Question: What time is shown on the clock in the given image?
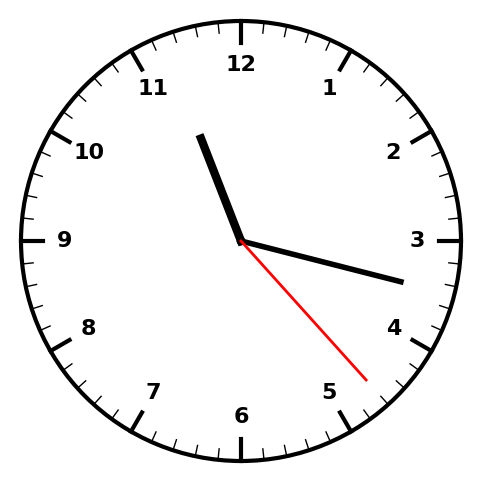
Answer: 11:17:23